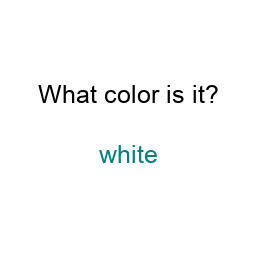
Color: teal
Color name shown: white
Background color: white
Question text color: black